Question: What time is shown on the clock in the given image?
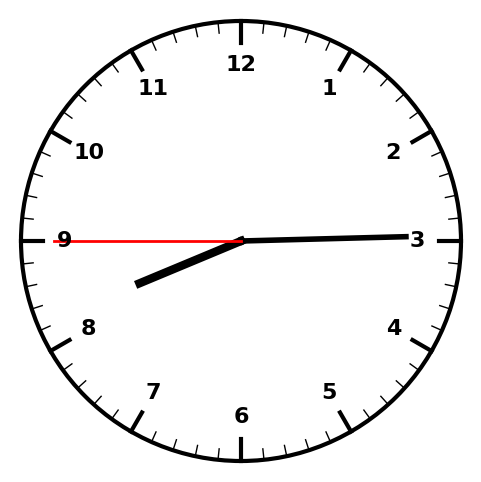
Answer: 08:14:45